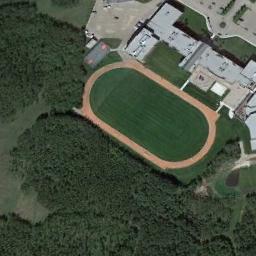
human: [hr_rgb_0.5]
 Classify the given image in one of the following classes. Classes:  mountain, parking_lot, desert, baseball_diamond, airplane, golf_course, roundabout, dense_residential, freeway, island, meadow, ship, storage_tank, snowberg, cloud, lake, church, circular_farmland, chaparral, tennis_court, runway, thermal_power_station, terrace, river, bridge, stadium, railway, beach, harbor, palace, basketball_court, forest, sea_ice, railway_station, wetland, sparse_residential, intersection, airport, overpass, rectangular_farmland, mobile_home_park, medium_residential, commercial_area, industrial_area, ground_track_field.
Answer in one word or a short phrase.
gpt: ground_track_field